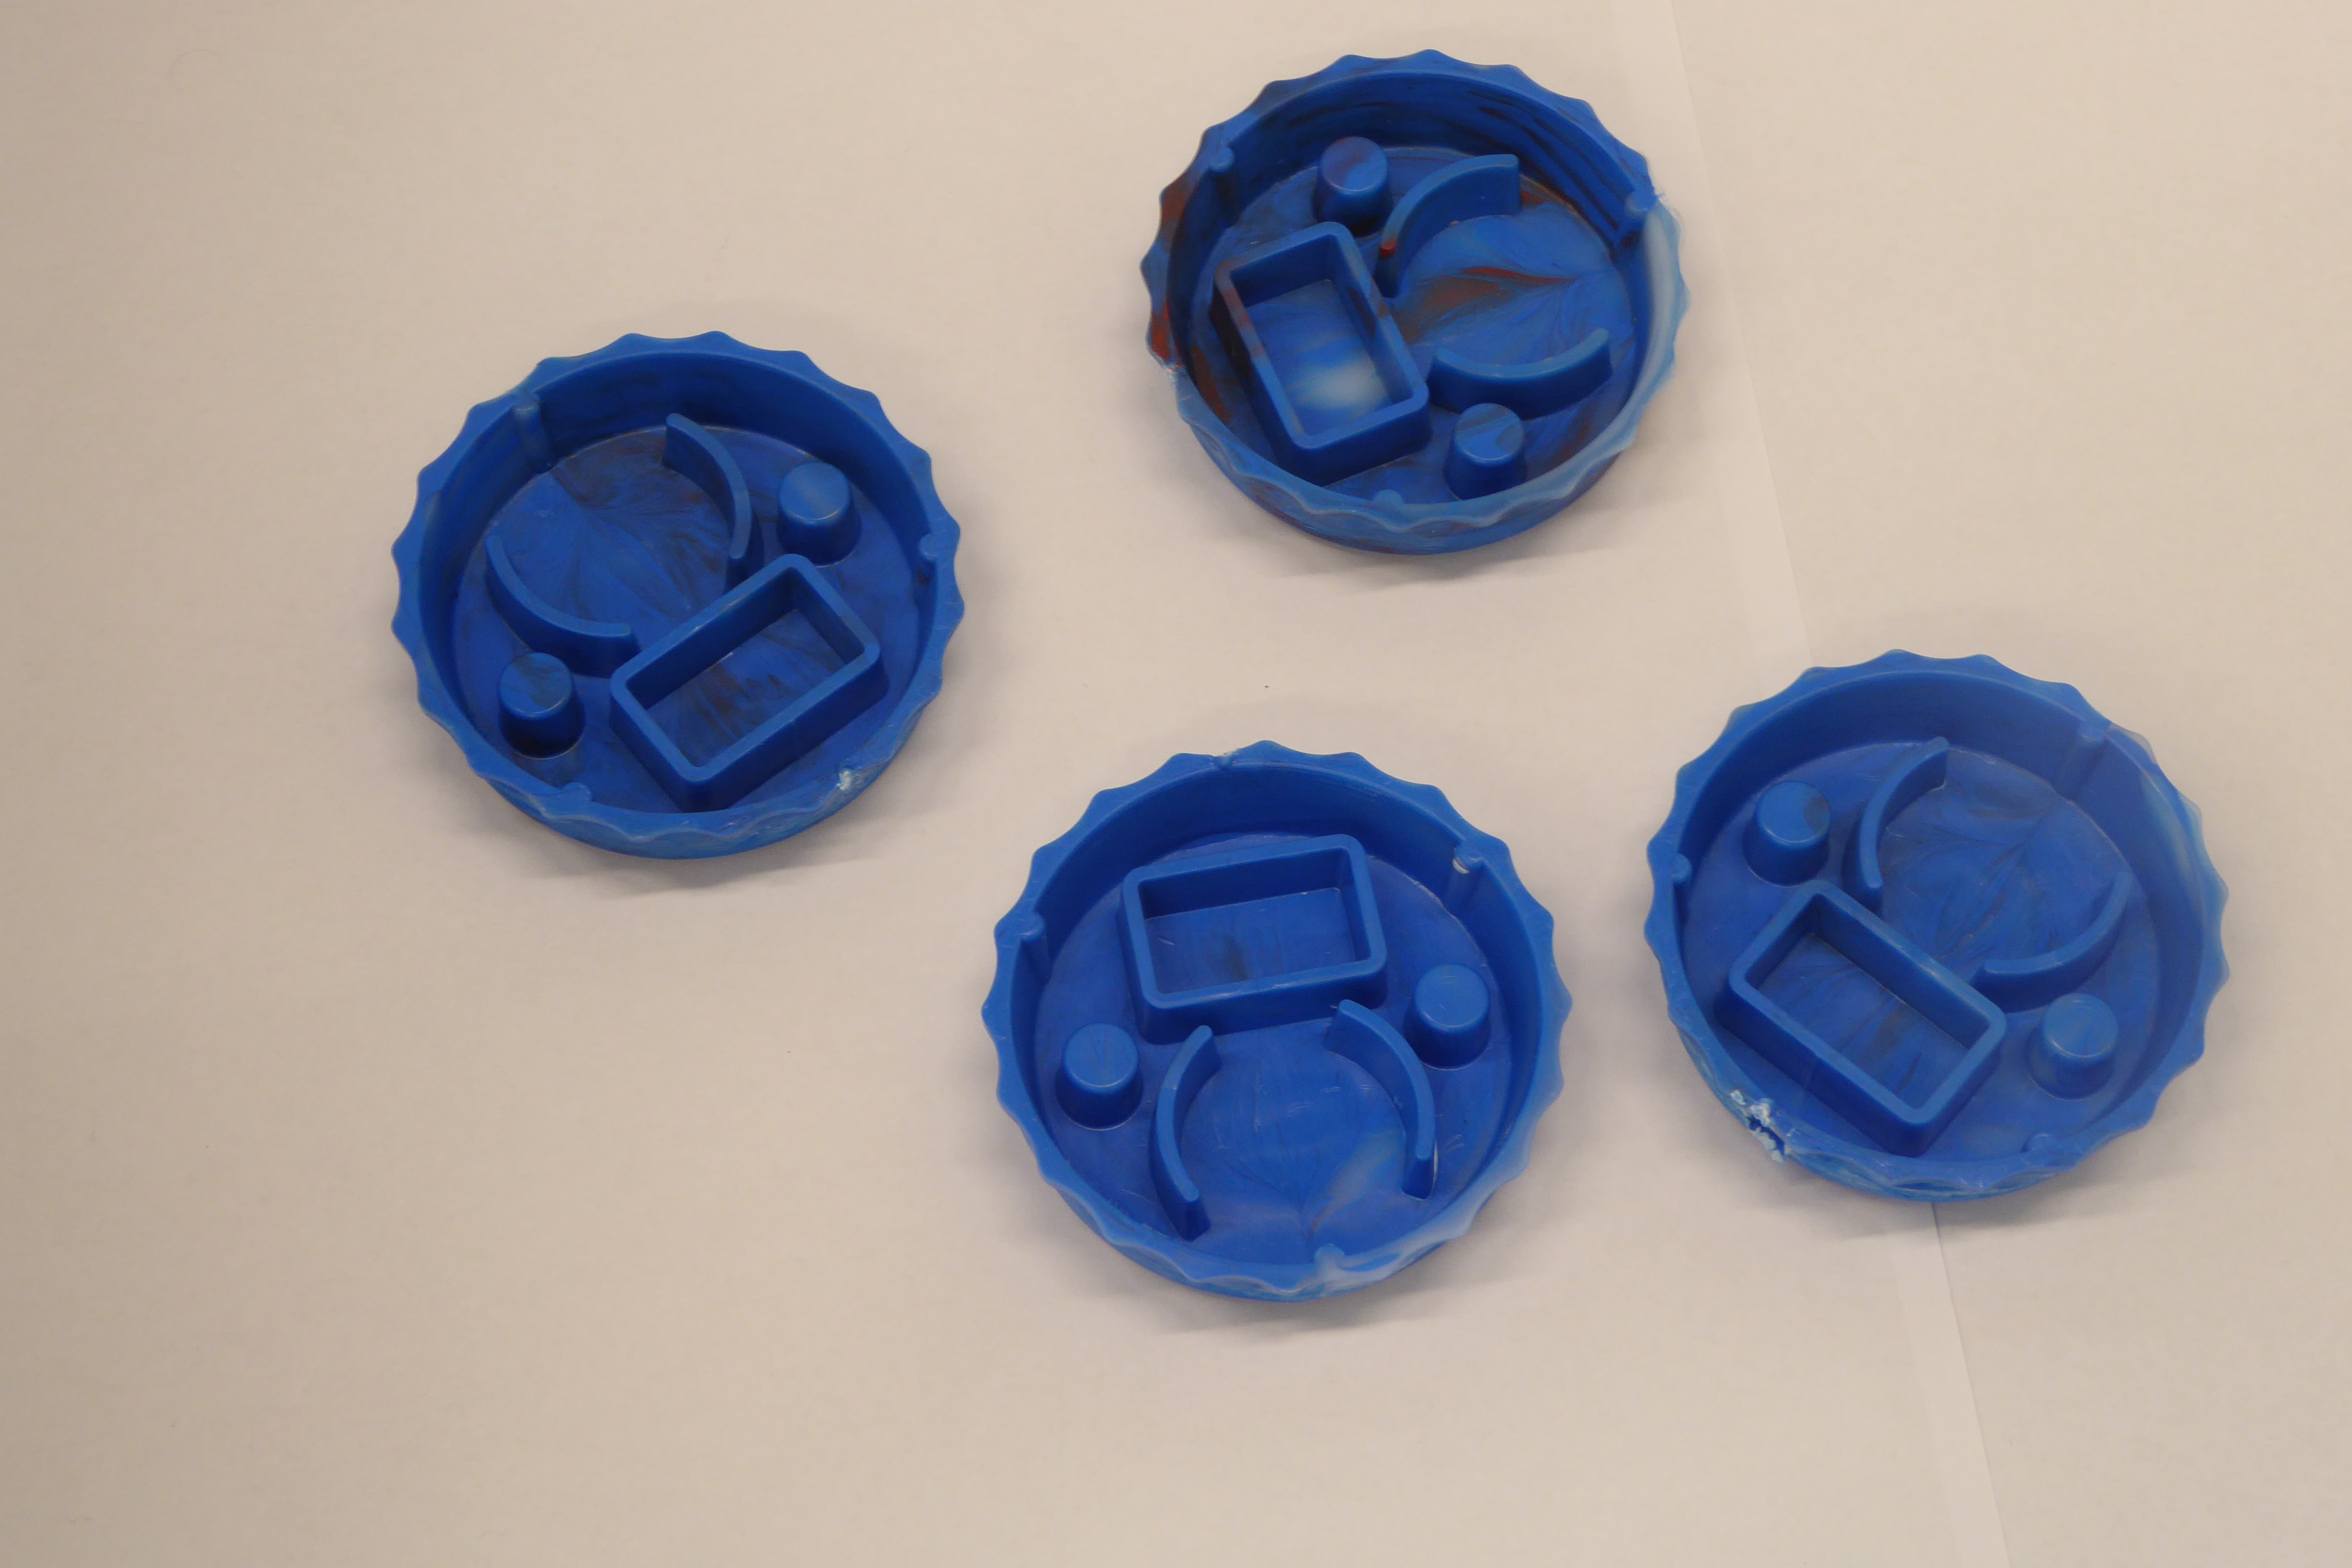
Label: Bottle Opener - Cover